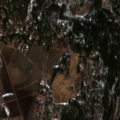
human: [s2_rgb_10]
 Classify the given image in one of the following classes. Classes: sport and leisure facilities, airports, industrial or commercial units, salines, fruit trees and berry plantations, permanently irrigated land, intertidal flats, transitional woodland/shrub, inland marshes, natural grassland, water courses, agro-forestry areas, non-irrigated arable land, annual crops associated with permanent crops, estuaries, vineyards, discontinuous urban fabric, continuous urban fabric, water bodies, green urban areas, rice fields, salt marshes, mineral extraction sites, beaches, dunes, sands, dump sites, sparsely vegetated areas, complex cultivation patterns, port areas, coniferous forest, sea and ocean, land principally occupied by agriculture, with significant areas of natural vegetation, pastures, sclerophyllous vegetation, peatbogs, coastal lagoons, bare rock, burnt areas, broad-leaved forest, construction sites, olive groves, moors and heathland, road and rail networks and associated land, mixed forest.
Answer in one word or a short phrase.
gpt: discontinuous urban fabric, non-irrigated arable land, coniferous forest, mixed forest